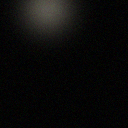
Screen state: off